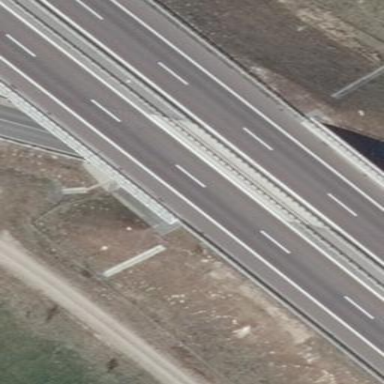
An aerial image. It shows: Man-made bridge.